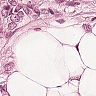
Metastatic tissue present: yes